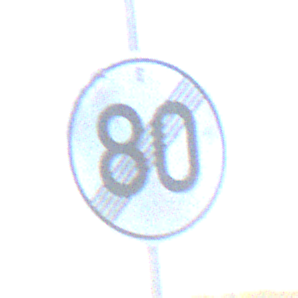
Verkehrszeichen: EndeGeschwindigkeit80
Umgebung: Outdoor, Nature
Tageszeit: SunriseSunset
Wetter: PartlyCloudy
Licht: Natural
Jahreszeit: NotSpecified
Kontrast: HighContrast